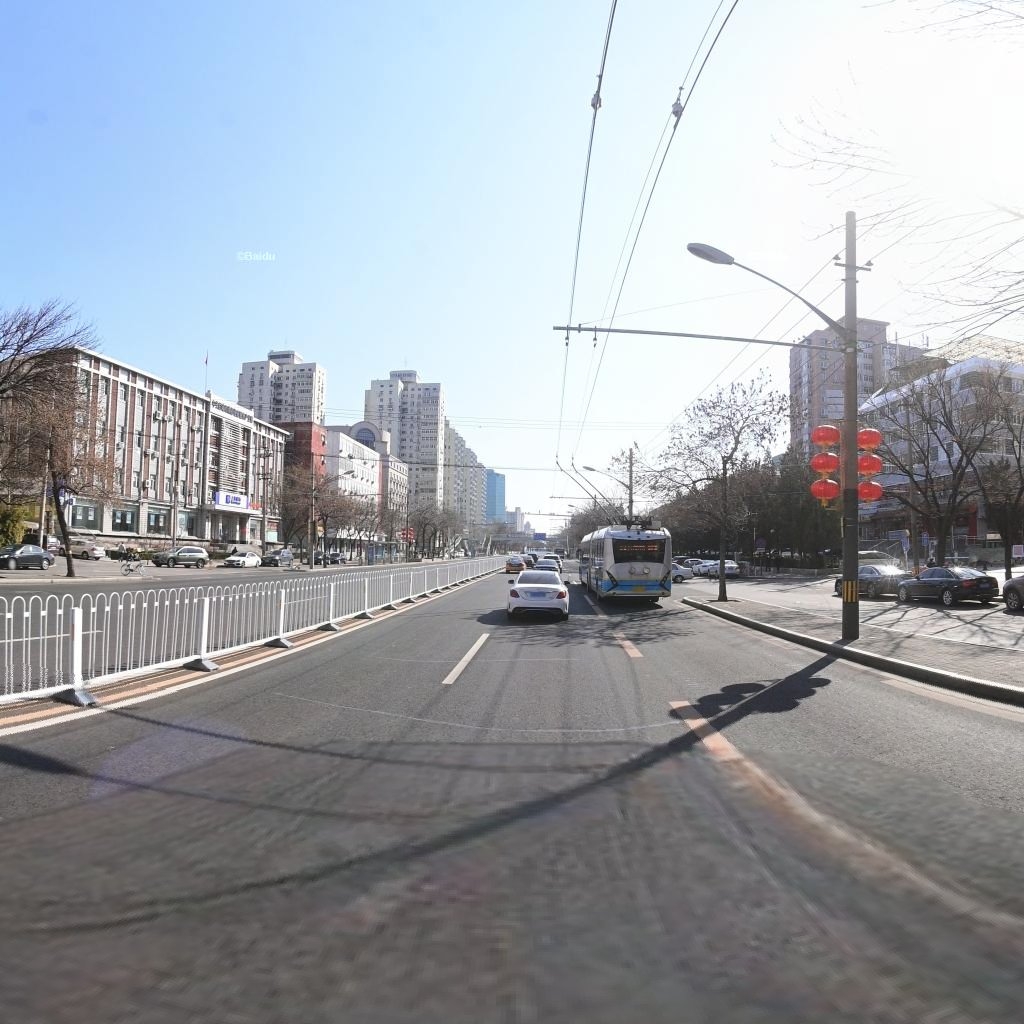
Region: Chaoyang
Road damage annotations: transverse patch, transverse patch